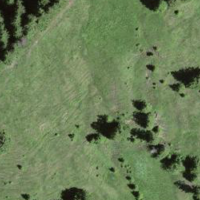
EUNIS habitat code: 26
Species observed at this site:
Sericomyia lappona